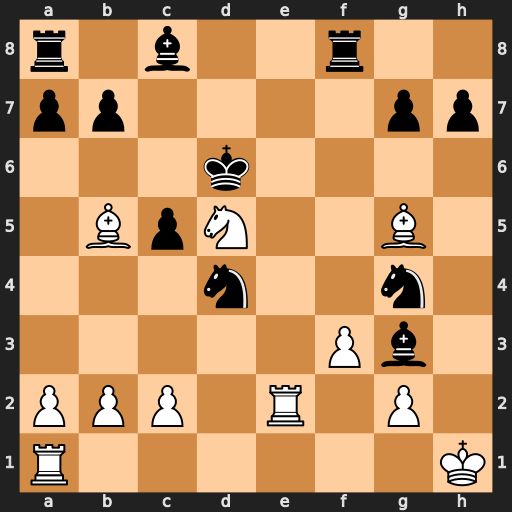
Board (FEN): r1b2r2/pp4pp/3k4/1BpN2B1/3n2n1/5Pb1/PPP1R1P1/R6K
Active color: w
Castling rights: -
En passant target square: -
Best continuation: Be7+ Kxd5 c4#